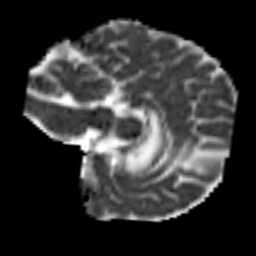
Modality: MD
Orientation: sagittal
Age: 46
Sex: male
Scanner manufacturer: siemens
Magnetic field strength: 3 T
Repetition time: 7.3 s
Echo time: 0.087 s